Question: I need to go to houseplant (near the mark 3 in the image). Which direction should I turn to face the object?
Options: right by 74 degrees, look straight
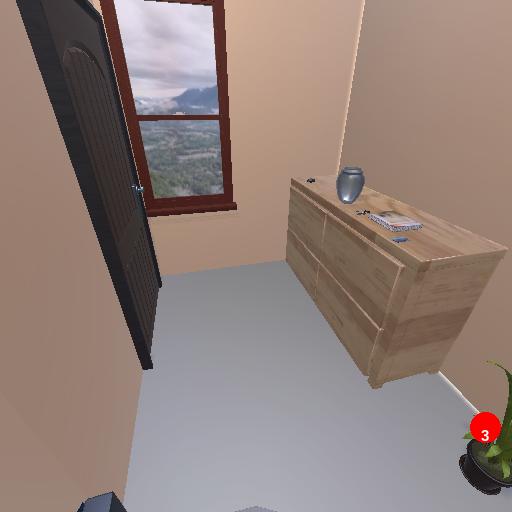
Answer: right by 74 degrees